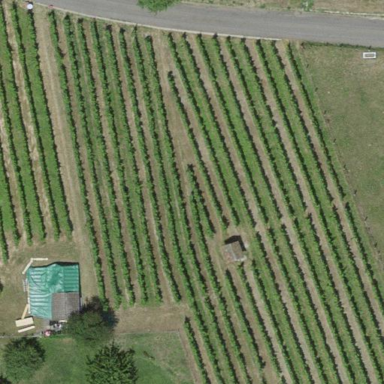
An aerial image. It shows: Vineyard growing grapes.